Interaction volume radius: 10 \u00c5
Interaction volume height: 15 \u00c5
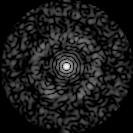
Disorder parameter: 0.8422